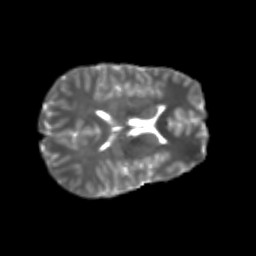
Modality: T2w
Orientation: axial
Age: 21
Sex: male
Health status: healthy
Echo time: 0.074 s